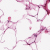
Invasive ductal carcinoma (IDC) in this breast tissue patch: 0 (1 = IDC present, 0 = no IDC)